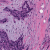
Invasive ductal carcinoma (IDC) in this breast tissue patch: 1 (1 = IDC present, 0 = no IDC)